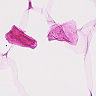
Metastatic tissue present: no